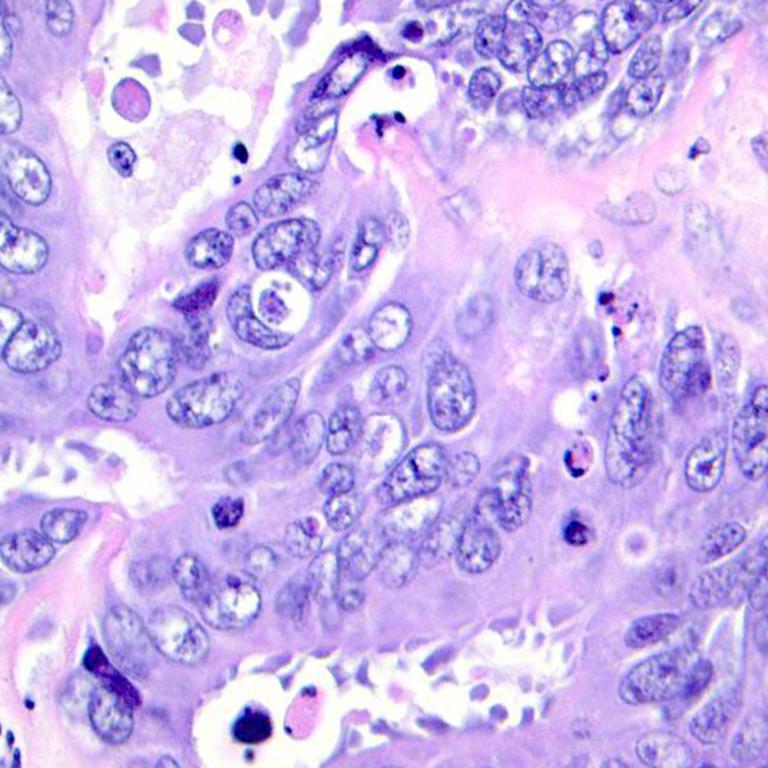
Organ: colon
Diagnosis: adenocarcinomas